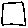
Label: square